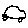
Label: car